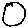
Label: circle